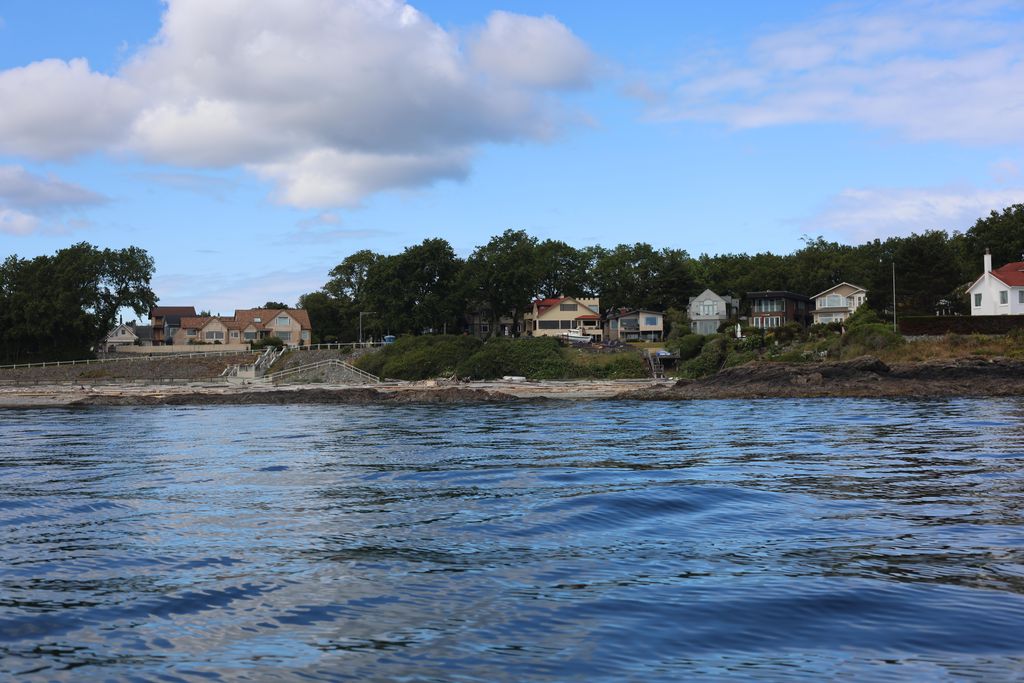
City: victoria